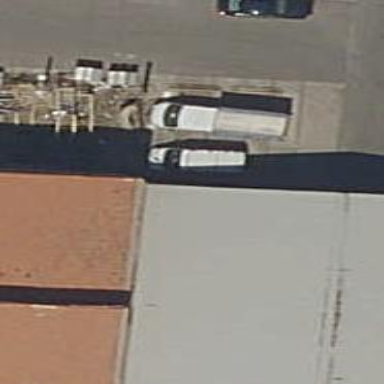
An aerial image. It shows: Yard for service or maintenance purposes.